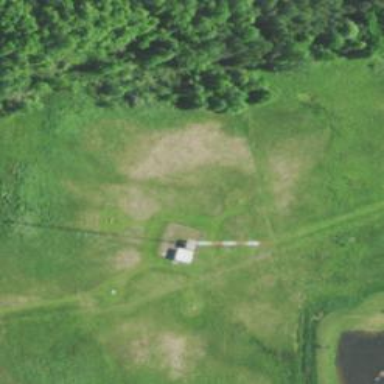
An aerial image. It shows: Mast structure.